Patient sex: F
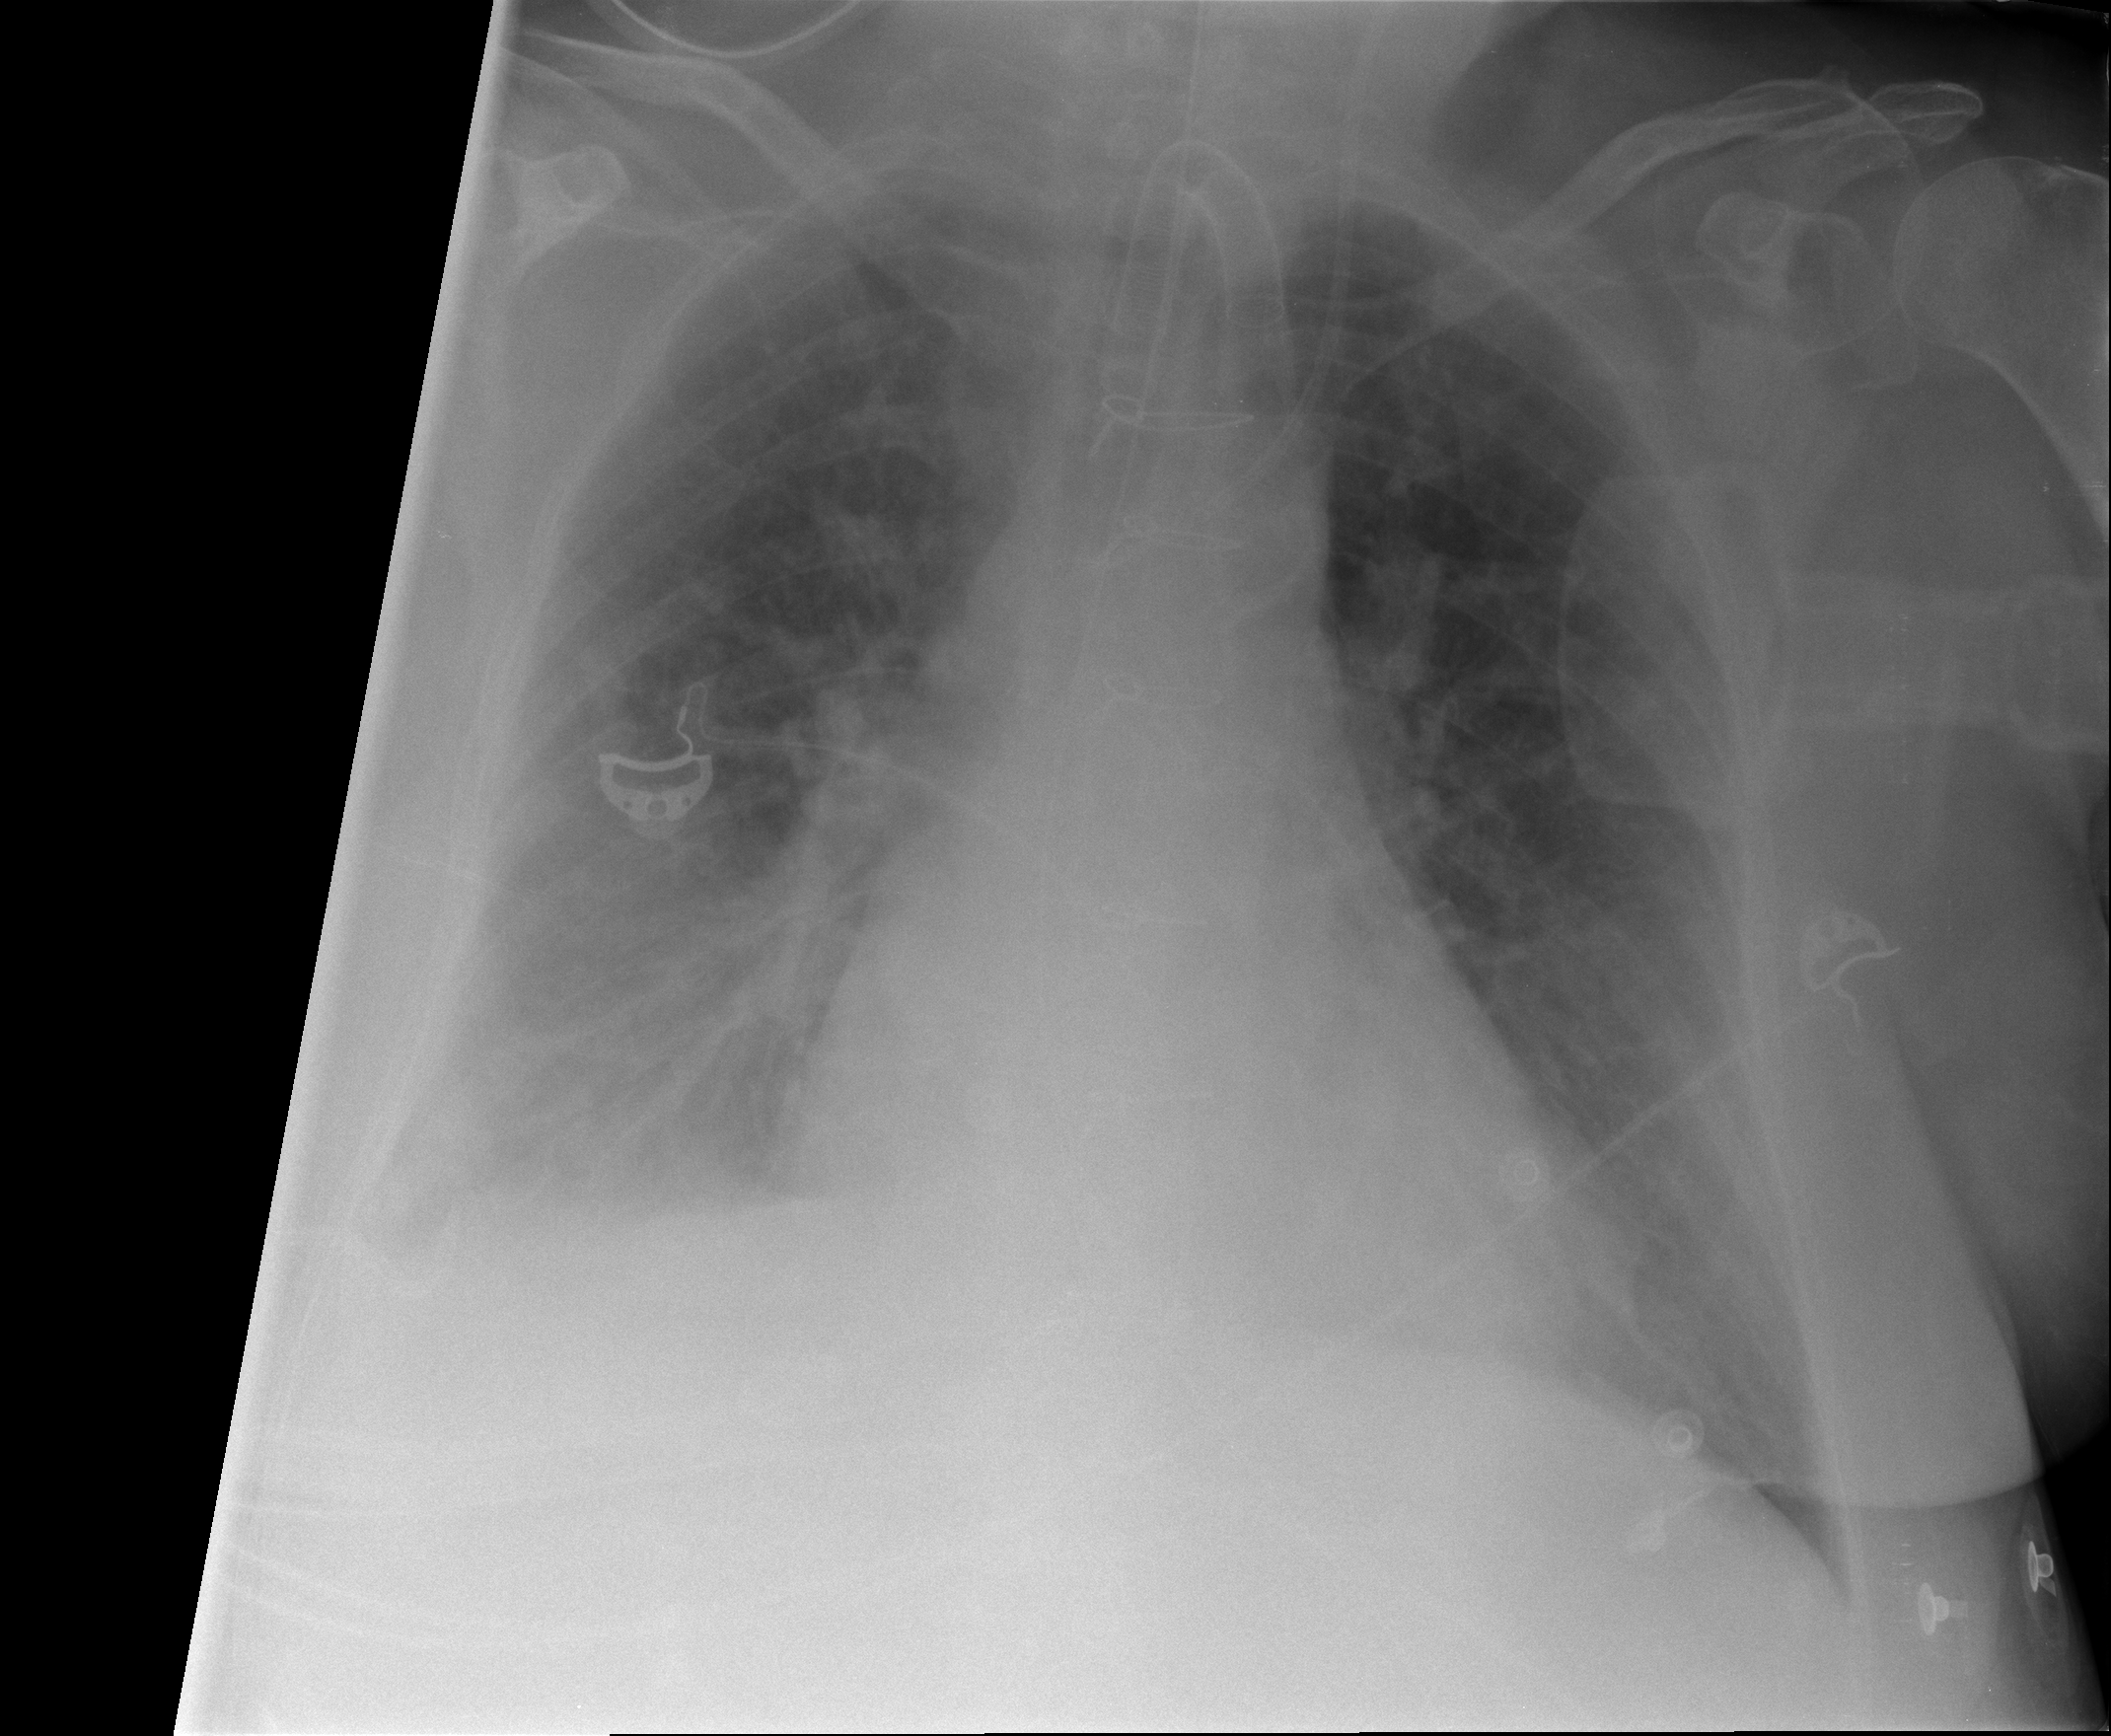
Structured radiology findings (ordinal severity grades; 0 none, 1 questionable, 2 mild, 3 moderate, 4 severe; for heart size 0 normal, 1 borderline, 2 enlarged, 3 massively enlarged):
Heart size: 0
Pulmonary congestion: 2
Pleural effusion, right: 2
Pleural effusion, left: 0
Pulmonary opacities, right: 2
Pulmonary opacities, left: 0
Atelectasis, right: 2
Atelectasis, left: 0